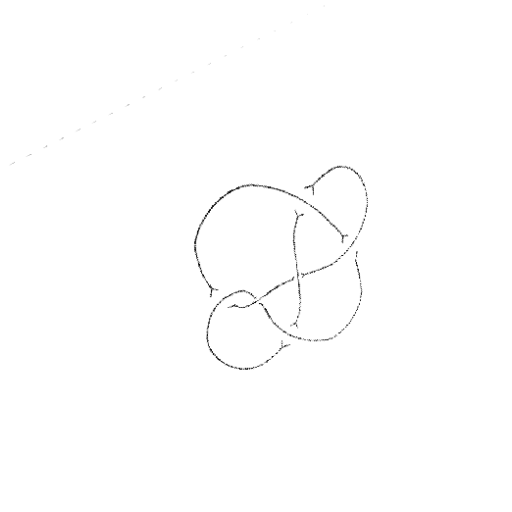
Crossing number: 6